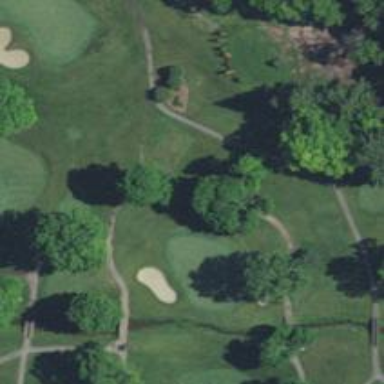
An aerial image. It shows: Path for both roads and golfers.